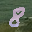
Label: 8